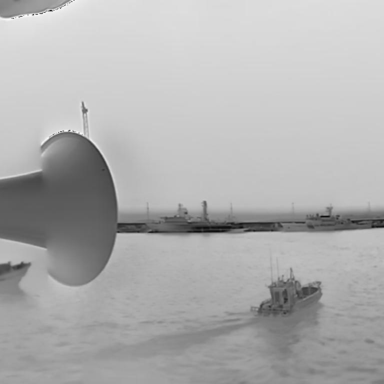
There is a bulk_carrier in the infrared image.